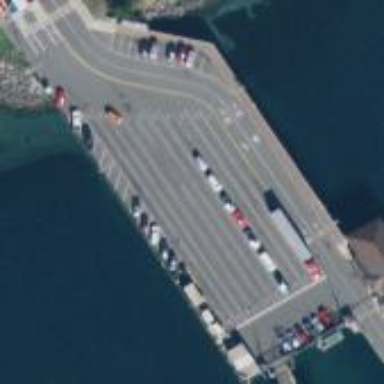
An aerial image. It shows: Parking area with nearby public transport platform. The parking surface is for vehicles and there is ferry service available.